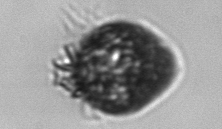
Label: Ciliophora